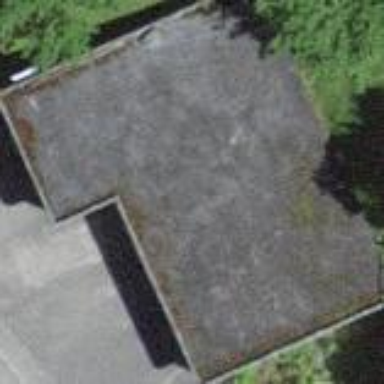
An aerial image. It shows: Garage.